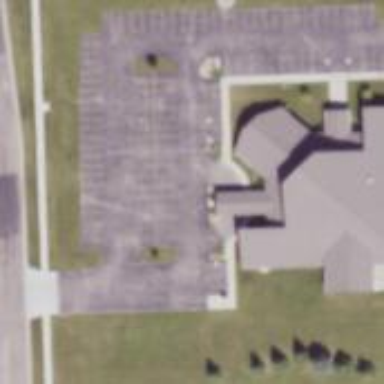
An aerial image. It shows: Building serving as place of worship.